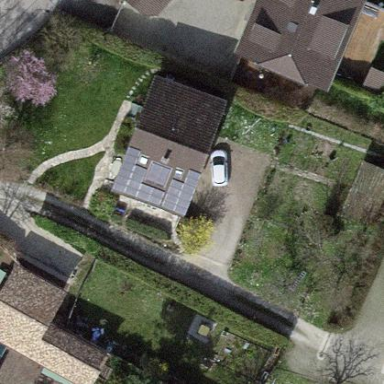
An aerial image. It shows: Simple house.